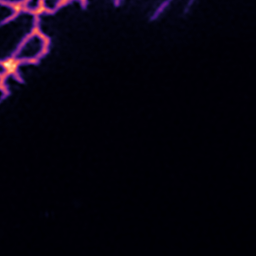
Label: Super-resolution ER image